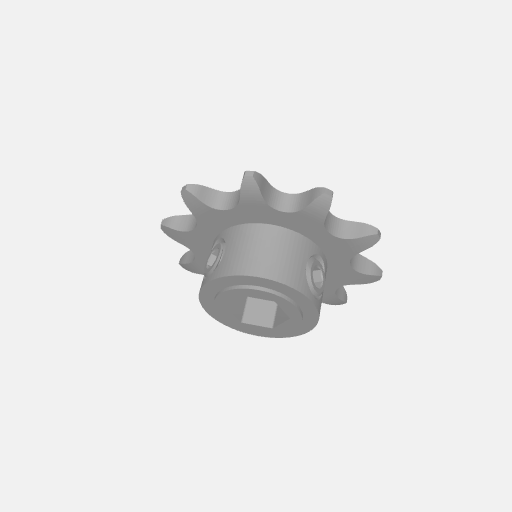
Part: SetScrewSprocket8RID10T